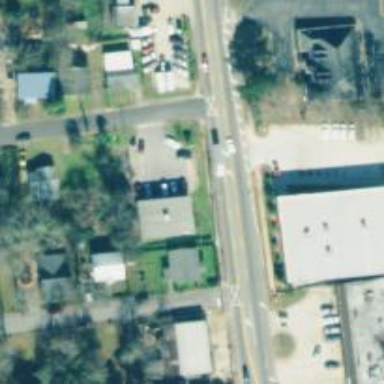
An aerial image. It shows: Secondary road with separate asphalt sidewalk.